Chest X-ray:
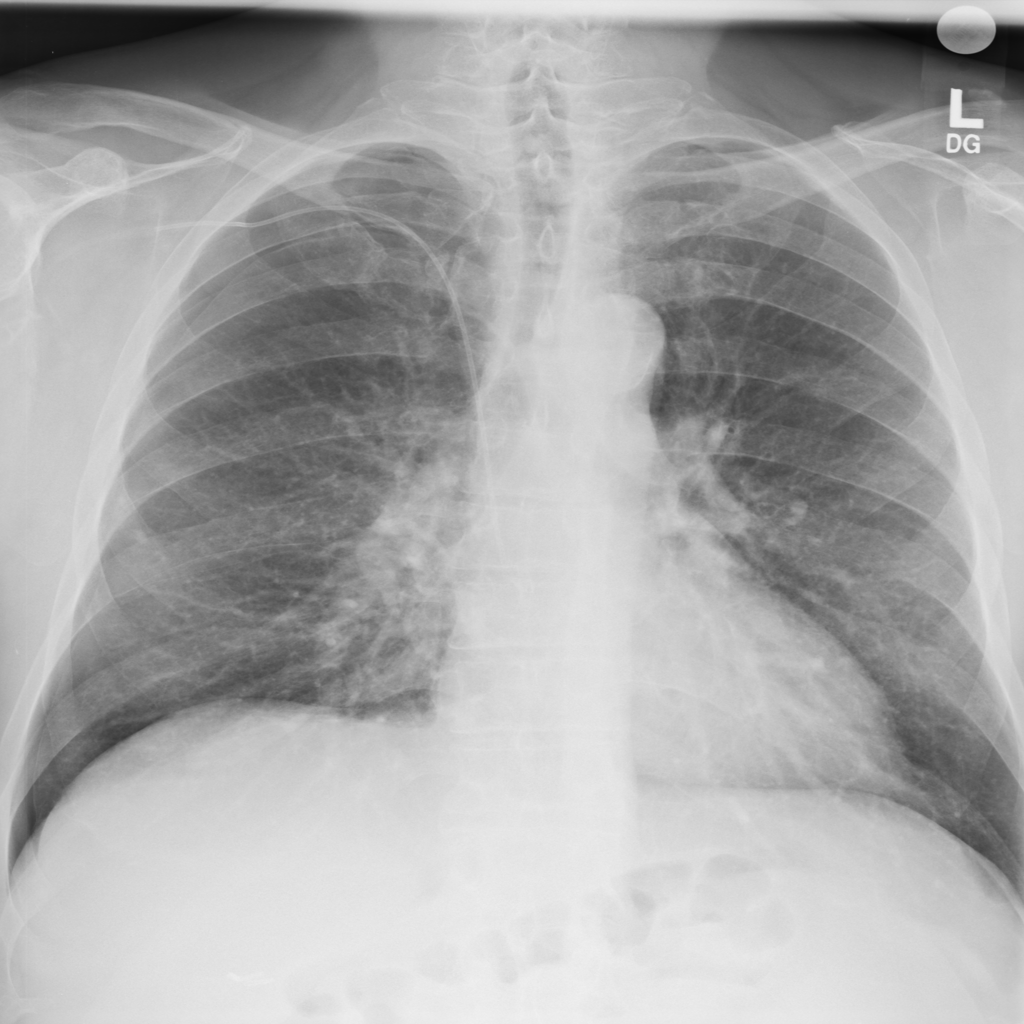
Findings: Pneumothorax
No abnormal finding: no